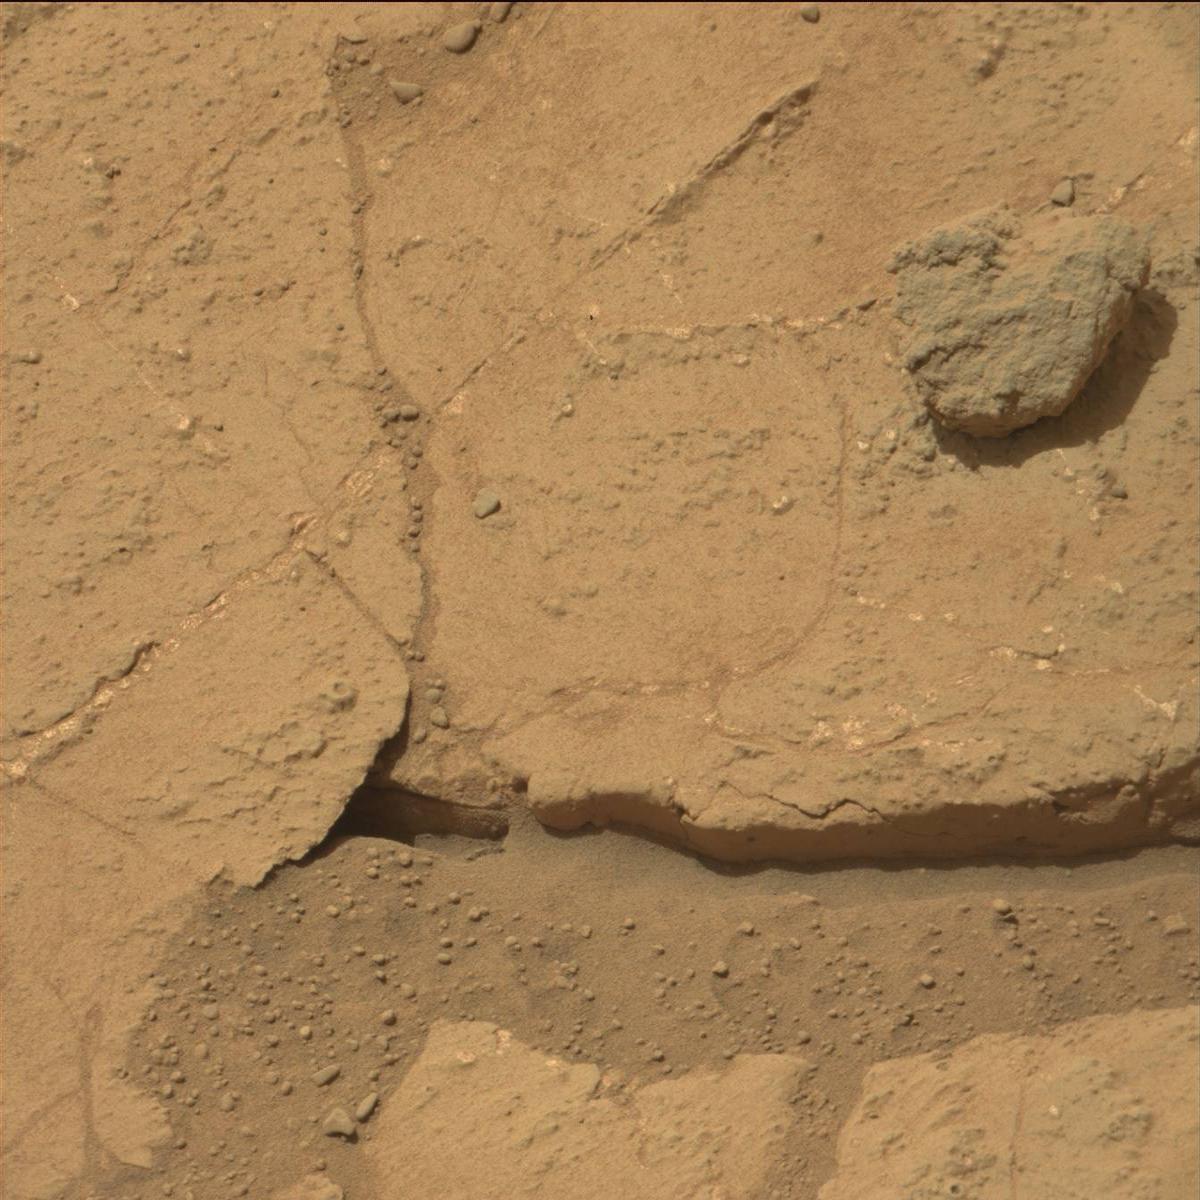
Terrain classes present: Bedrock, Rock, Sand / Soil